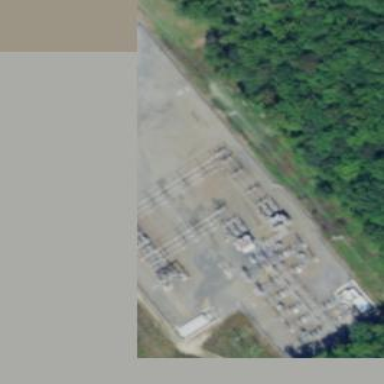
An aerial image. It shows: Substation for power supply.